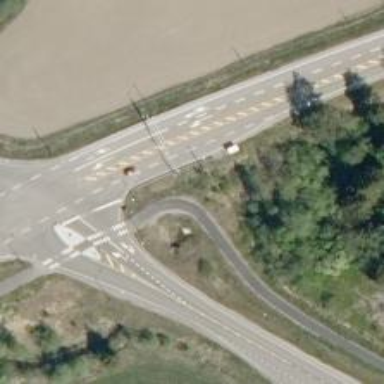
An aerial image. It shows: Asphalt cycleway.